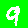
Digit: 9